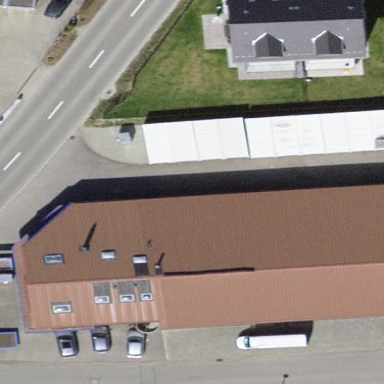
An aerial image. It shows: Industrial building.